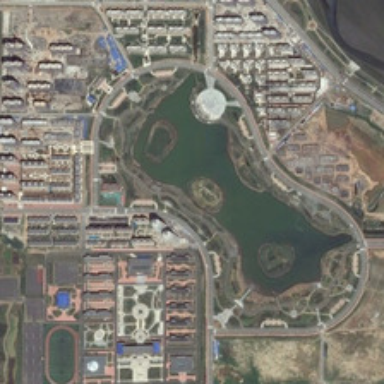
Many buildings are around a park with a pond .